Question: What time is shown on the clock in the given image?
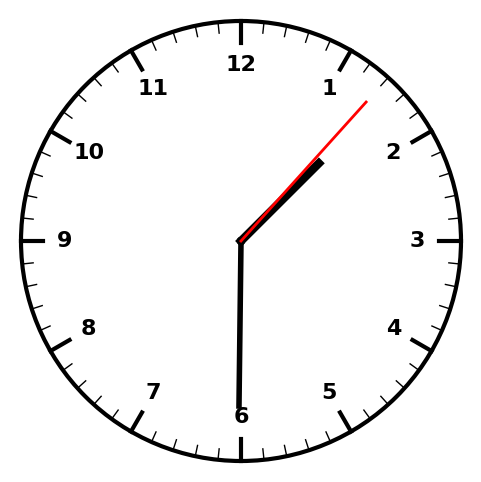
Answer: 01:30:07